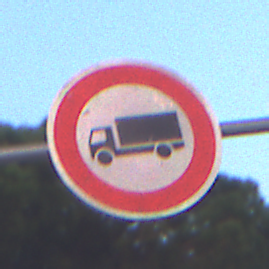
Verkehrszeichen: VerbotFuerKraftfahrzeugeUeberDreiKommaFuenfTonnen
Umgebung: Outdoor, Urban
Tageszeit: SunriseSunset
Wetter: Clear
Licht: Natural
Jahreszeit: NotSpecified
Kontrast: MediumContrast